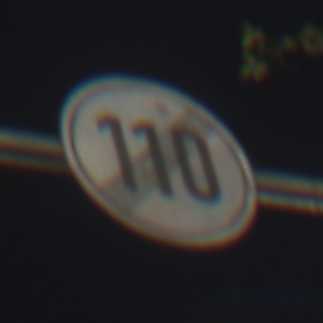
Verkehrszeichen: EndeGeschwindigkeit110
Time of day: Night
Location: Outdoor (Urban)
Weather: PartlyCloudy
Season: NotSpecified
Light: Artificial